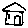
Label: house